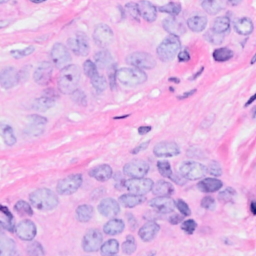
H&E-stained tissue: Breast